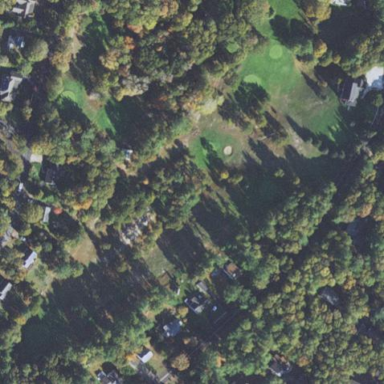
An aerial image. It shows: Golf course surrounded by greenery.